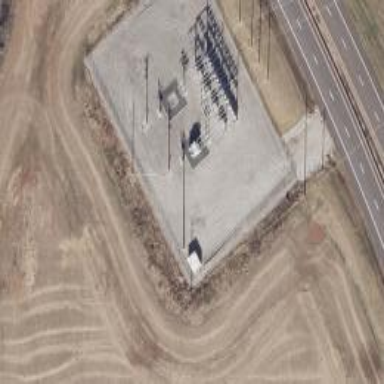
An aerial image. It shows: Distribution level power substation surrounded by fence.